Question: Is there a way to make a specific column right-aligned that was rendered by Grocery CRUD?
In my case, I want to specifically right-align the column Bonus Value only.

Your help will be highly appreciated.
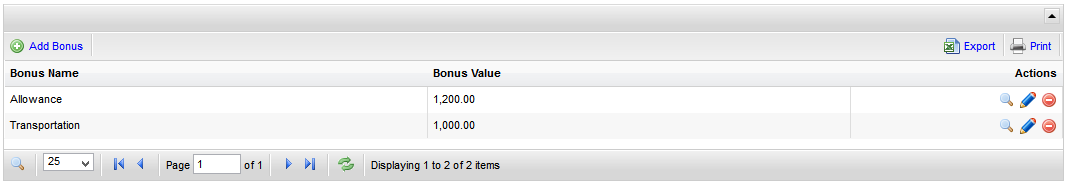
Answer: In your controller, make the column you want right-aligned a callback column. Then, put some HTML with inline CSS that will right-align your text.
Controller CRUD code:
'''
$this->grocery_crud->callback_column('bonus_value',array($this,'_column_bonus_right_align'));
'''
Callback function in controller:
'''
function _column_bonus_right_align($value,$row)
{
return "<span style="width:100%;text-align:right;display:block;">".$value."</span>";
}
'''